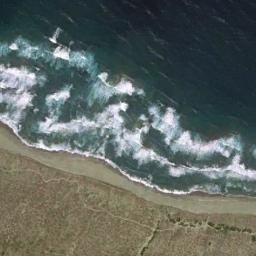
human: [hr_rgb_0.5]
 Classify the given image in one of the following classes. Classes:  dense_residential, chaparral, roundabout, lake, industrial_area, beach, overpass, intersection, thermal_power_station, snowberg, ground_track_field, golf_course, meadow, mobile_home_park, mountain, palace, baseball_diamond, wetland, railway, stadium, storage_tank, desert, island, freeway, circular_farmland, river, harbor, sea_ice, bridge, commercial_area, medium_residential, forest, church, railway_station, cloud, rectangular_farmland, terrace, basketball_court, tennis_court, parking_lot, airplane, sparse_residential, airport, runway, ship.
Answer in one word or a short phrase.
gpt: beach